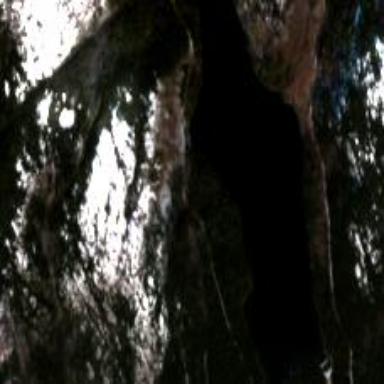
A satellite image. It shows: Serene lake.